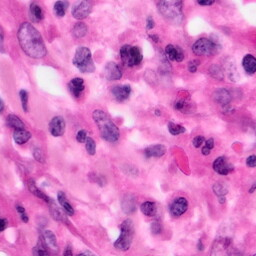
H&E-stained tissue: Pancreatic